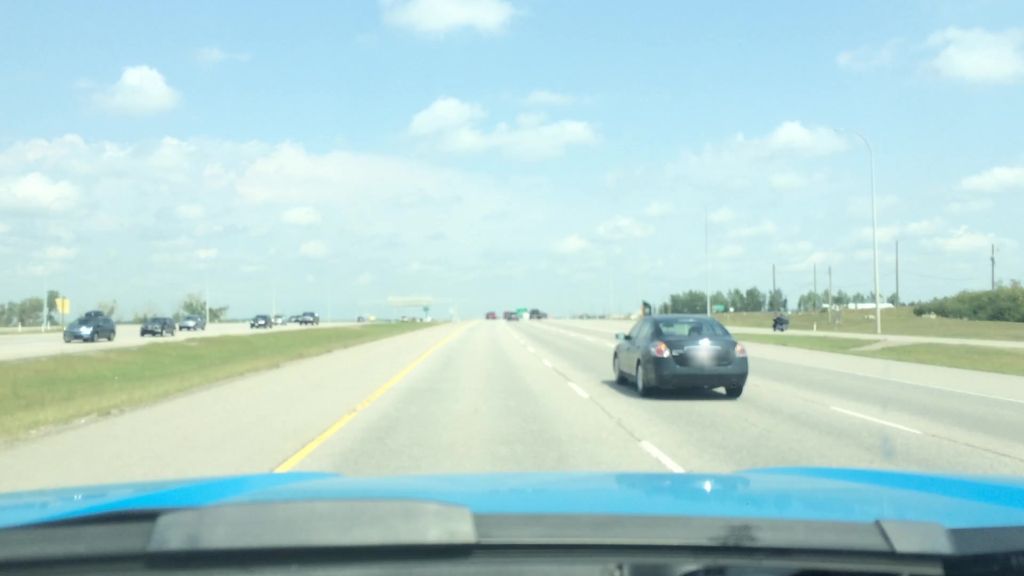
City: calgary